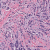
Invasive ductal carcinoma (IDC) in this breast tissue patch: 1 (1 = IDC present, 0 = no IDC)